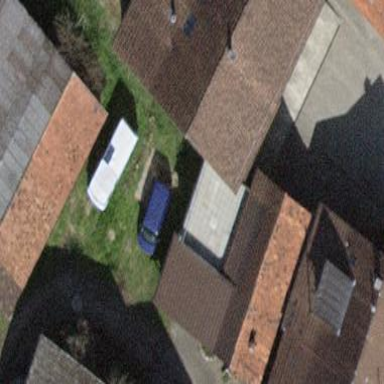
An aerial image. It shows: View of roof of building.